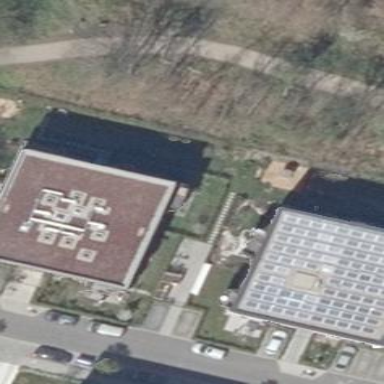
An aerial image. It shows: Building with apartments and flat roof.